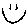
Label: smiley face